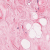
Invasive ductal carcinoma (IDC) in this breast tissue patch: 0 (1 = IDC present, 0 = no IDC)